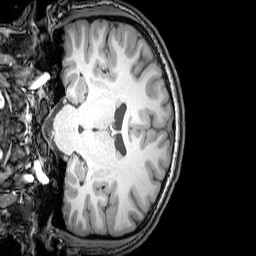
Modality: T1w
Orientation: coronal
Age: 21
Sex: male
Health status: healthy
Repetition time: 0.081 s
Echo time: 0.037 s